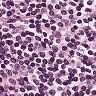
Metastatic tissue present: no